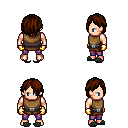
a pixel art fantasy rpg character, male body template, human, light skin, leather chest armor, magenta pants, brown bangs hairstyle, gold gloves, gray slippers, four views (front, back, left, right), 2x2 character sprite sheet, small pixel art, hard edges, no anti-aliasing